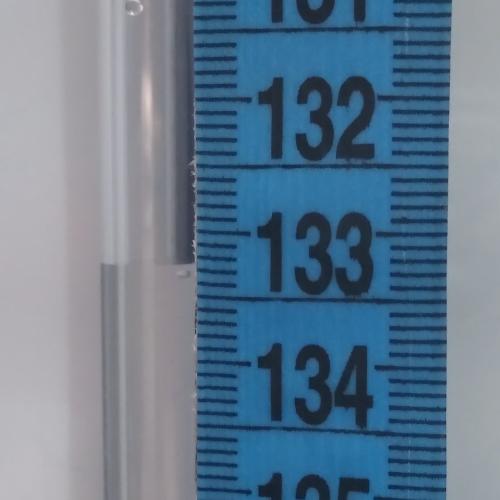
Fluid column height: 133.3 cm